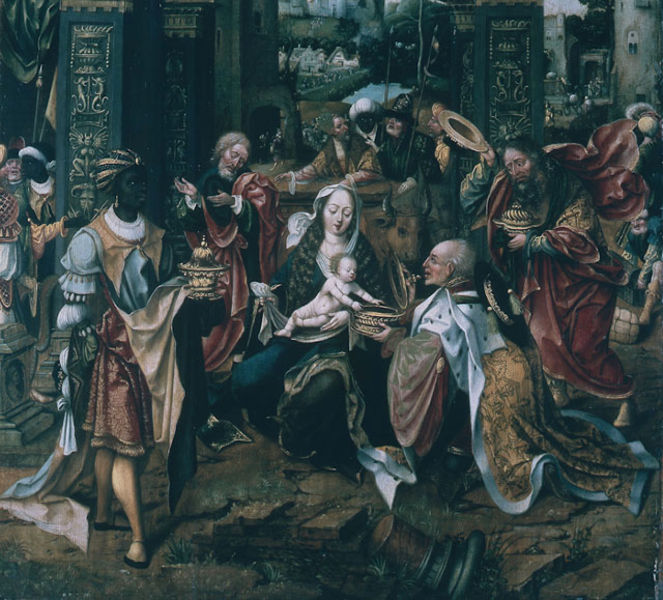
Titel: Anbetung der Heiligen Drei Könige
Künstler: Meister der Grooteschen Anbetung
Standort: Karlsruhe
Institution: Staatliche Kunsthalle Karlsruhe
Schlagwörter: blau, gemälde, mann, nackt, gelb, grün, landschaft, menschen, sitzen, stadt, frau, hut, hüte, kleid, kleider, männer, schmuck, schwarz, säule, säulen, zeichen, rot, leute, ornament, versammlung, anzug, gericht, bibel, diener, kleidung, pelz, schale, schüssel, steine, herr, öl, häuser, wind, gewand, gold, haare, kostüm, drei, gewänder, kind, mutter, personen, krone, locken, renaissance, traurig, esel, kinder, engel, bewegt, topf, baby, figuren, könig, thron, ornamente, neger, ruine, gefäß, glaube, jungfrau, greifen, knien, gebet, kunst, afrikaner, schwarzer, christus, jesus, jesus christus, gut, moor, knieend, mittelalter, weihrauch, empfang, stall, ehrerbietung, verneigen, mohr, könige, heilige, dürer, heilig, taufe, maria, madonna, gefäße, anbetung, mutter gottes, ochse, turban, weise, kasper, josef, joseph, geburt, säugling, erlöser, weihnachten, grüßen, gottesmutter, jesuskind, prächtig, lebendig, weisen, weisse, geburt christi, geschenke, abendland, gaben, morgenland, hur, hl. drei könige, myrrhe, drei könige, heilige drei könige, messias, christi geburt, balthasar, kaspar, melchior, myrre, baltasar, anbetung der könige, gottessohn, jeusus, sohn gottes, farbiger, unsere liebe frau, heilige maria, christkind, drei heilige könige, rei, negger, goöd, heilige könige, steele, madonna mit dem kind, mhyrre, heiligen drei könige, de, der könige, weisen aus dem morgenland, gesch, christkönig, aohr, myrrhen, mühre, myhrren, heiligen önige aus dem, heilland, erretter, jesus von nazaret, gottesgebärerin, maria von nazaret, wegemälde, kleinkind menschen renaissance, maria jesus könige